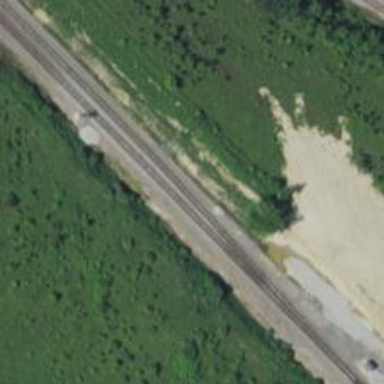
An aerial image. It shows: Railway track.